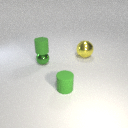
small green metal sphere behind small green rubber cylinder